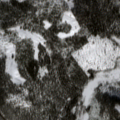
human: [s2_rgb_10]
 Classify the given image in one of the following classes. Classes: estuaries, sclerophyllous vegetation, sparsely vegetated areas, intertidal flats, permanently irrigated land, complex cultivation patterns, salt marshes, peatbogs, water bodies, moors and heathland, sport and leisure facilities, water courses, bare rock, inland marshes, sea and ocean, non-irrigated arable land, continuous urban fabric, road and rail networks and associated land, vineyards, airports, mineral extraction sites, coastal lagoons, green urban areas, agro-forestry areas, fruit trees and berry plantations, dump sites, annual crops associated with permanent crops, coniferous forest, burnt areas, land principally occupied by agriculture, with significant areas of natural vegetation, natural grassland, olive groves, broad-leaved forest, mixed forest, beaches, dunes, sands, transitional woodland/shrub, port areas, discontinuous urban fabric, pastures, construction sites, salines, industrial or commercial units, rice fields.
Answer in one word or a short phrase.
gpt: coniferous forest, mixed forest, transitional woodland/shrub